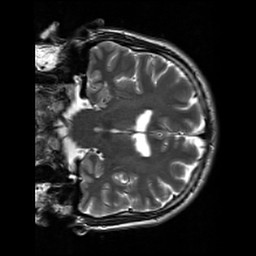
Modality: T2w
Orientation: coronal
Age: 28
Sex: male
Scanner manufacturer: siemens
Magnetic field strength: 3 T
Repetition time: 7 s
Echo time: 0.09 s